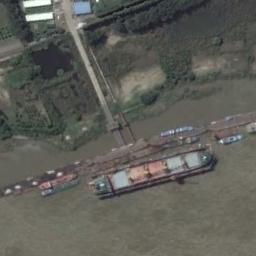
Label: ship